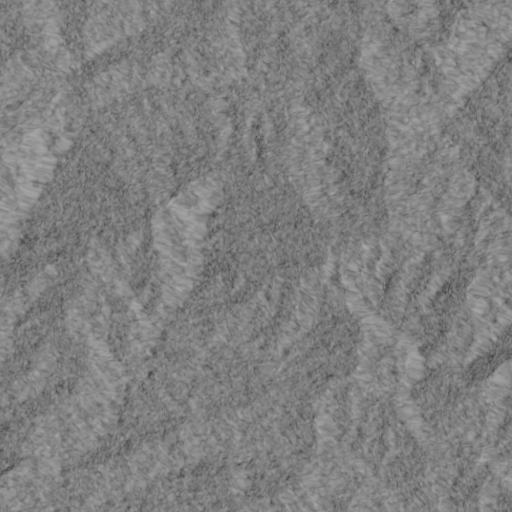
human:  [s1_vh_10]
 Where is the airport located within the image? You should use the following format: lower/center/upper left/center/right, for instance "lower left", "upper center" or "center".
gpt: The airport is located in the center right of the image.
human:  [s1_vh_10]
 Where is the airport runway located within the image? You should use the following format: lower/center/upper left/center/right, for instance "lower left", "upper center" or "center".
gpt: The airport runway is located in the center right of the image.
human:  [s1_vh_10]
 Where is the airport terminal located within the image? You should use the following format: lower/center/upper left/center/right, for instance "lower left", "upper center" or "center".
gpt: The airport terminal is located in the center right of the image.
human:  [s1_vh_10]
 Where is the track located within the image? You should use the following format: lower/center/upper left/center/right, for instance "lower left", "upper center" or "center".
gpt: There is no track in the image.

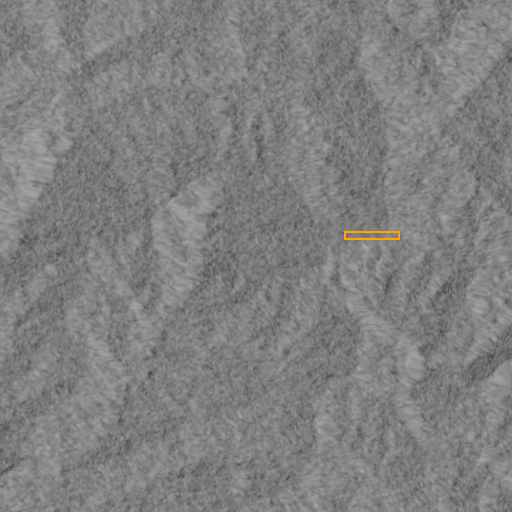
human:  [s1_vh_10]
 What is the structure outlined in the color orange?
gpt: The structure outlined in orange is an airport.
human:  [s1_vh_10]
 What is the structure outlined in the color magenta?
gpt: There is no magenta outline.